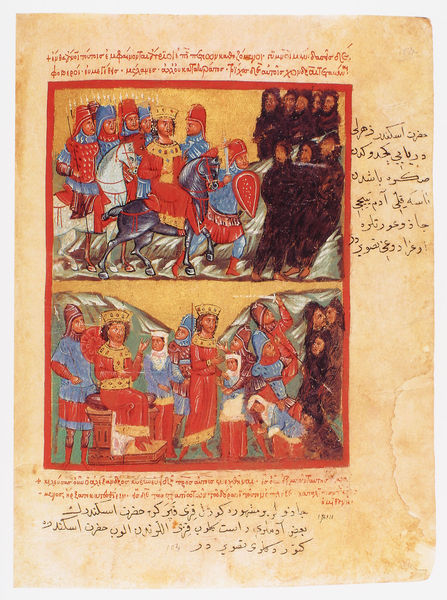
Titel: Der griechische Alexanderroman
Institution: Venedig, Hellenic Institute Codex Gr. 5
Schlagwörter: blau, grün, rot, bibel, krone, reiter, könig, soldaten, thron, kerzen, schild, buch, text, schriften, ritter, buchseite, arabisch, griechisch, mittelalter, mönche, notizen, buchmalerei, alexander, zweigeteilt, rabisch, manuskript, vogelweide, n, handschriften, alexanderroman, mnönche, möncheschild, handnotizen